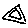
Label: triangle